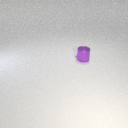
small purple metal cylinder